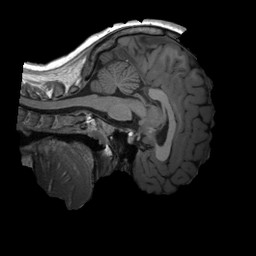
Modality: T1w
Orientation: sagittal
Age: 18
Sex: female
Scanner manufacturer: siemens
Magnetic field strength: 3 T
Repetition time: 2.3 s
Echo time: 0.00232 s